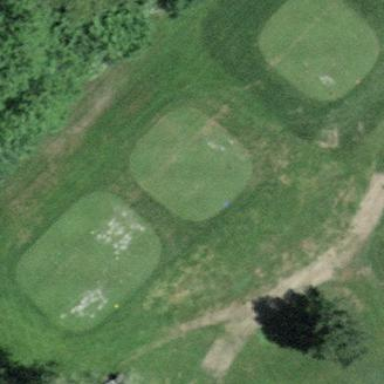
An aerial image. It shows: Grass area designated as golf tee.